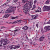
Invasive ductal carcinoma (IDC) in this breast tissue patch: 1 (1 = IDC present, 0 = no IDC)